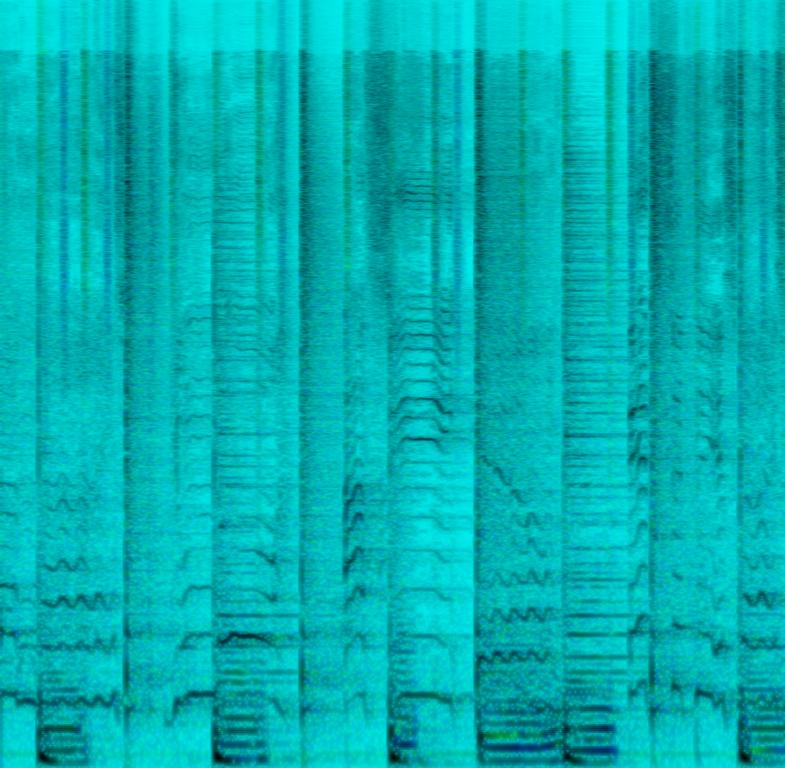
This pop song features a male voice singing the main melody. This is accompanied by programmed percussion playing a simple beat. The snare is struck on alternate counts. The bass plays the root notes of the chords. A synth plays chords on the first count of every bar. A shaker plays a pattern in the background. The mood of this song is romantic. This song can be played in a romantic movie.